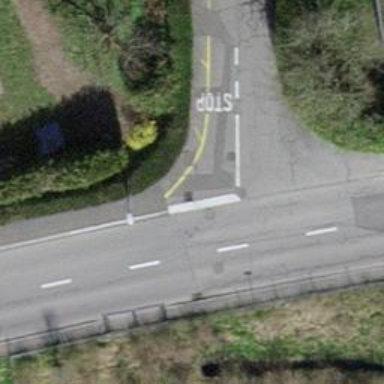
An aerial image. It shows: Asphalt footpath with unmarked crossing.